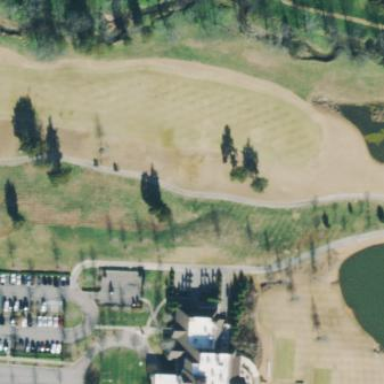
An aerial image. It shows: Golf rough area.